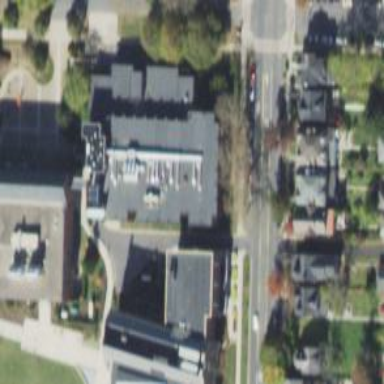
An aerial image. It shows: College building.